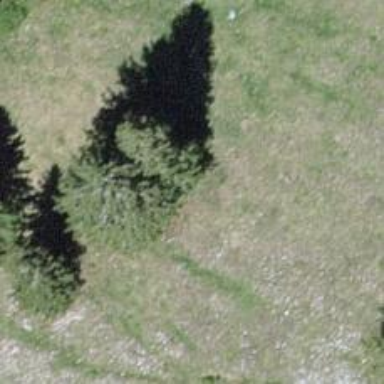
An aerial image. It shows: Needle-leaved tree in its natural environment.